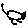
Label: cat